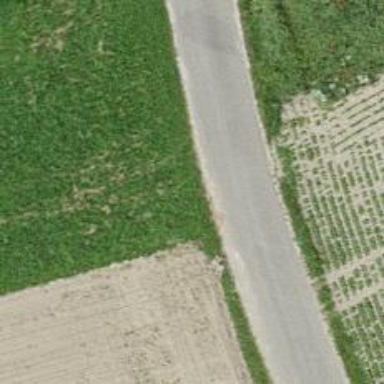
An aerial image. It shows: Unclassified road.